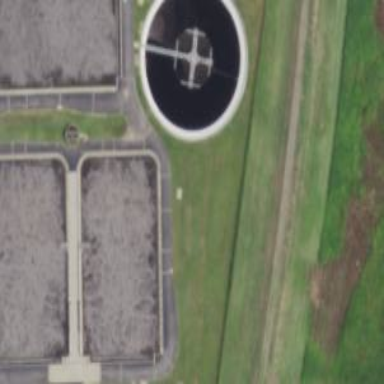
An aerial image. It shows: Wastewater basin.